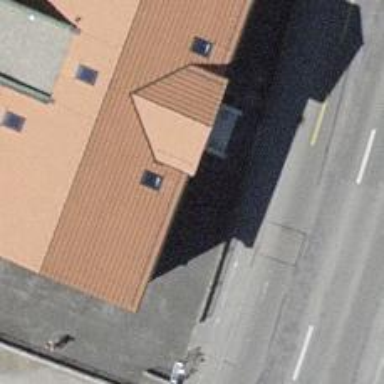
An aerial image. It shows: Restaurant.